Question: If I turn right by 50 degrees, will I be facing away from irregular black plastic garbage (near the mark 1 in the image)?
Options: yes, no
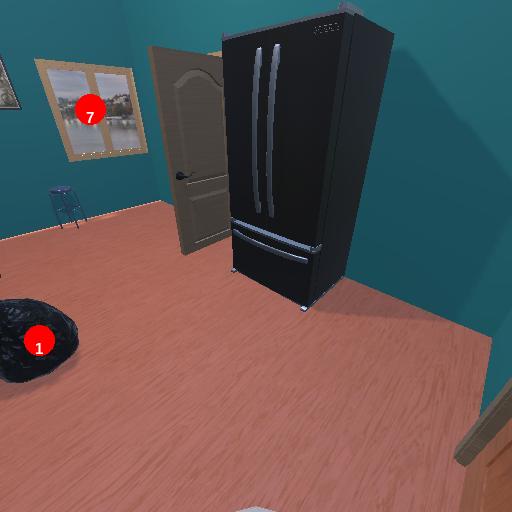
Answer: yes